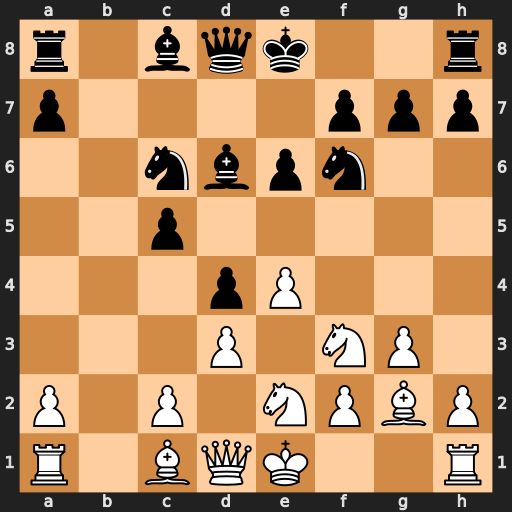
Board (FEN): r1bqk2r/p4ppp/2nbpn2/2p5/3pP3/3P1NP1/P1P1NPBP/R1BQK2R
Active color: w
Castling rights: KQkq
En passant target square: -
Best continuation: e5 Nxe5 Nxe5